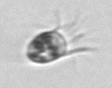
Label: Balanion